Question: I'm using ImageMagick to trim margins off of a scanned page.
The page has a black border and for our purposes looks something like this:

These are scans though, so there's often dust and other gunk making things less pretty. The command I'm using for the trimming is:
'''
convert <filename> -crop 'convert <filename> -virtual-pixel edge -blur 0x15 -fuzz 40% -trim -format '%wx%h%O' info:' +repage <filename>
'''
This is mostly copied from various forums (I don't know what '-format' does, for instance). And it works well when the image has the black border and not much else outside it. Sometimes, however, the scans have things written in the margins or on top. I'd like to ignore everything outside the border but I don't quite know enough ImageMagick to tinker productively.
Any thoughts?
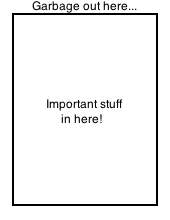
Answer: I ended up using a combination of some ImageMagick with using <URL> with some tricky parameters to find the borders and crop to those.